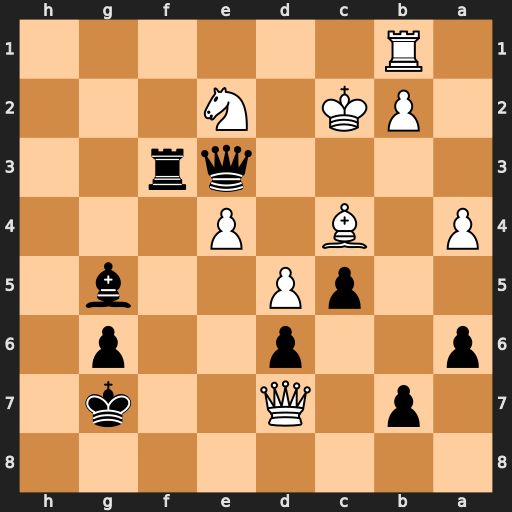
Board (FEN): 8/1p1Q2k1/p2p2p1/2pP2b1/P1B1P3/4qr2/1PK1N3/1R6
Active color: b
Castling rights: -
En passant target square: -
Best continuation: Rf7 Qxf7+ Kxf7